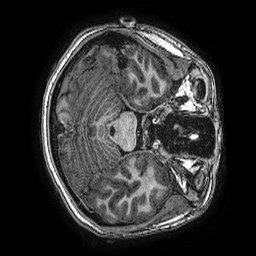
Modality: T1w
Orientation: axial
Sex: female
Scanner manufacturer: ge
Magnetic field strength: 3 T
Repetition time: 0.00766 s
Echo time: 0.003476 s